Question: I've written this to a html page and the output is like this

'''
<!DOCTYPE html>
<html>
<head>
<meta charset="utf-8">
<meta http-equiv="X-UA-Compatible" content="IE=edge">
</head>
<body>
<div style="margin: 0 auto; width:100%; height:1200px;">
<object type="text/html" data="http://www.live24sports.com"
style="width:100%; height:100%; margin:1%;">
</object>
</div>
<div style="margin: 0 auto; width:100%; height:1200px;">
<object type="text/html" data="http://paste.hgcommunity.net"
style="width:100%; height:100%; margin:1%;">
</object>
</div>
</body>
</html>
'''
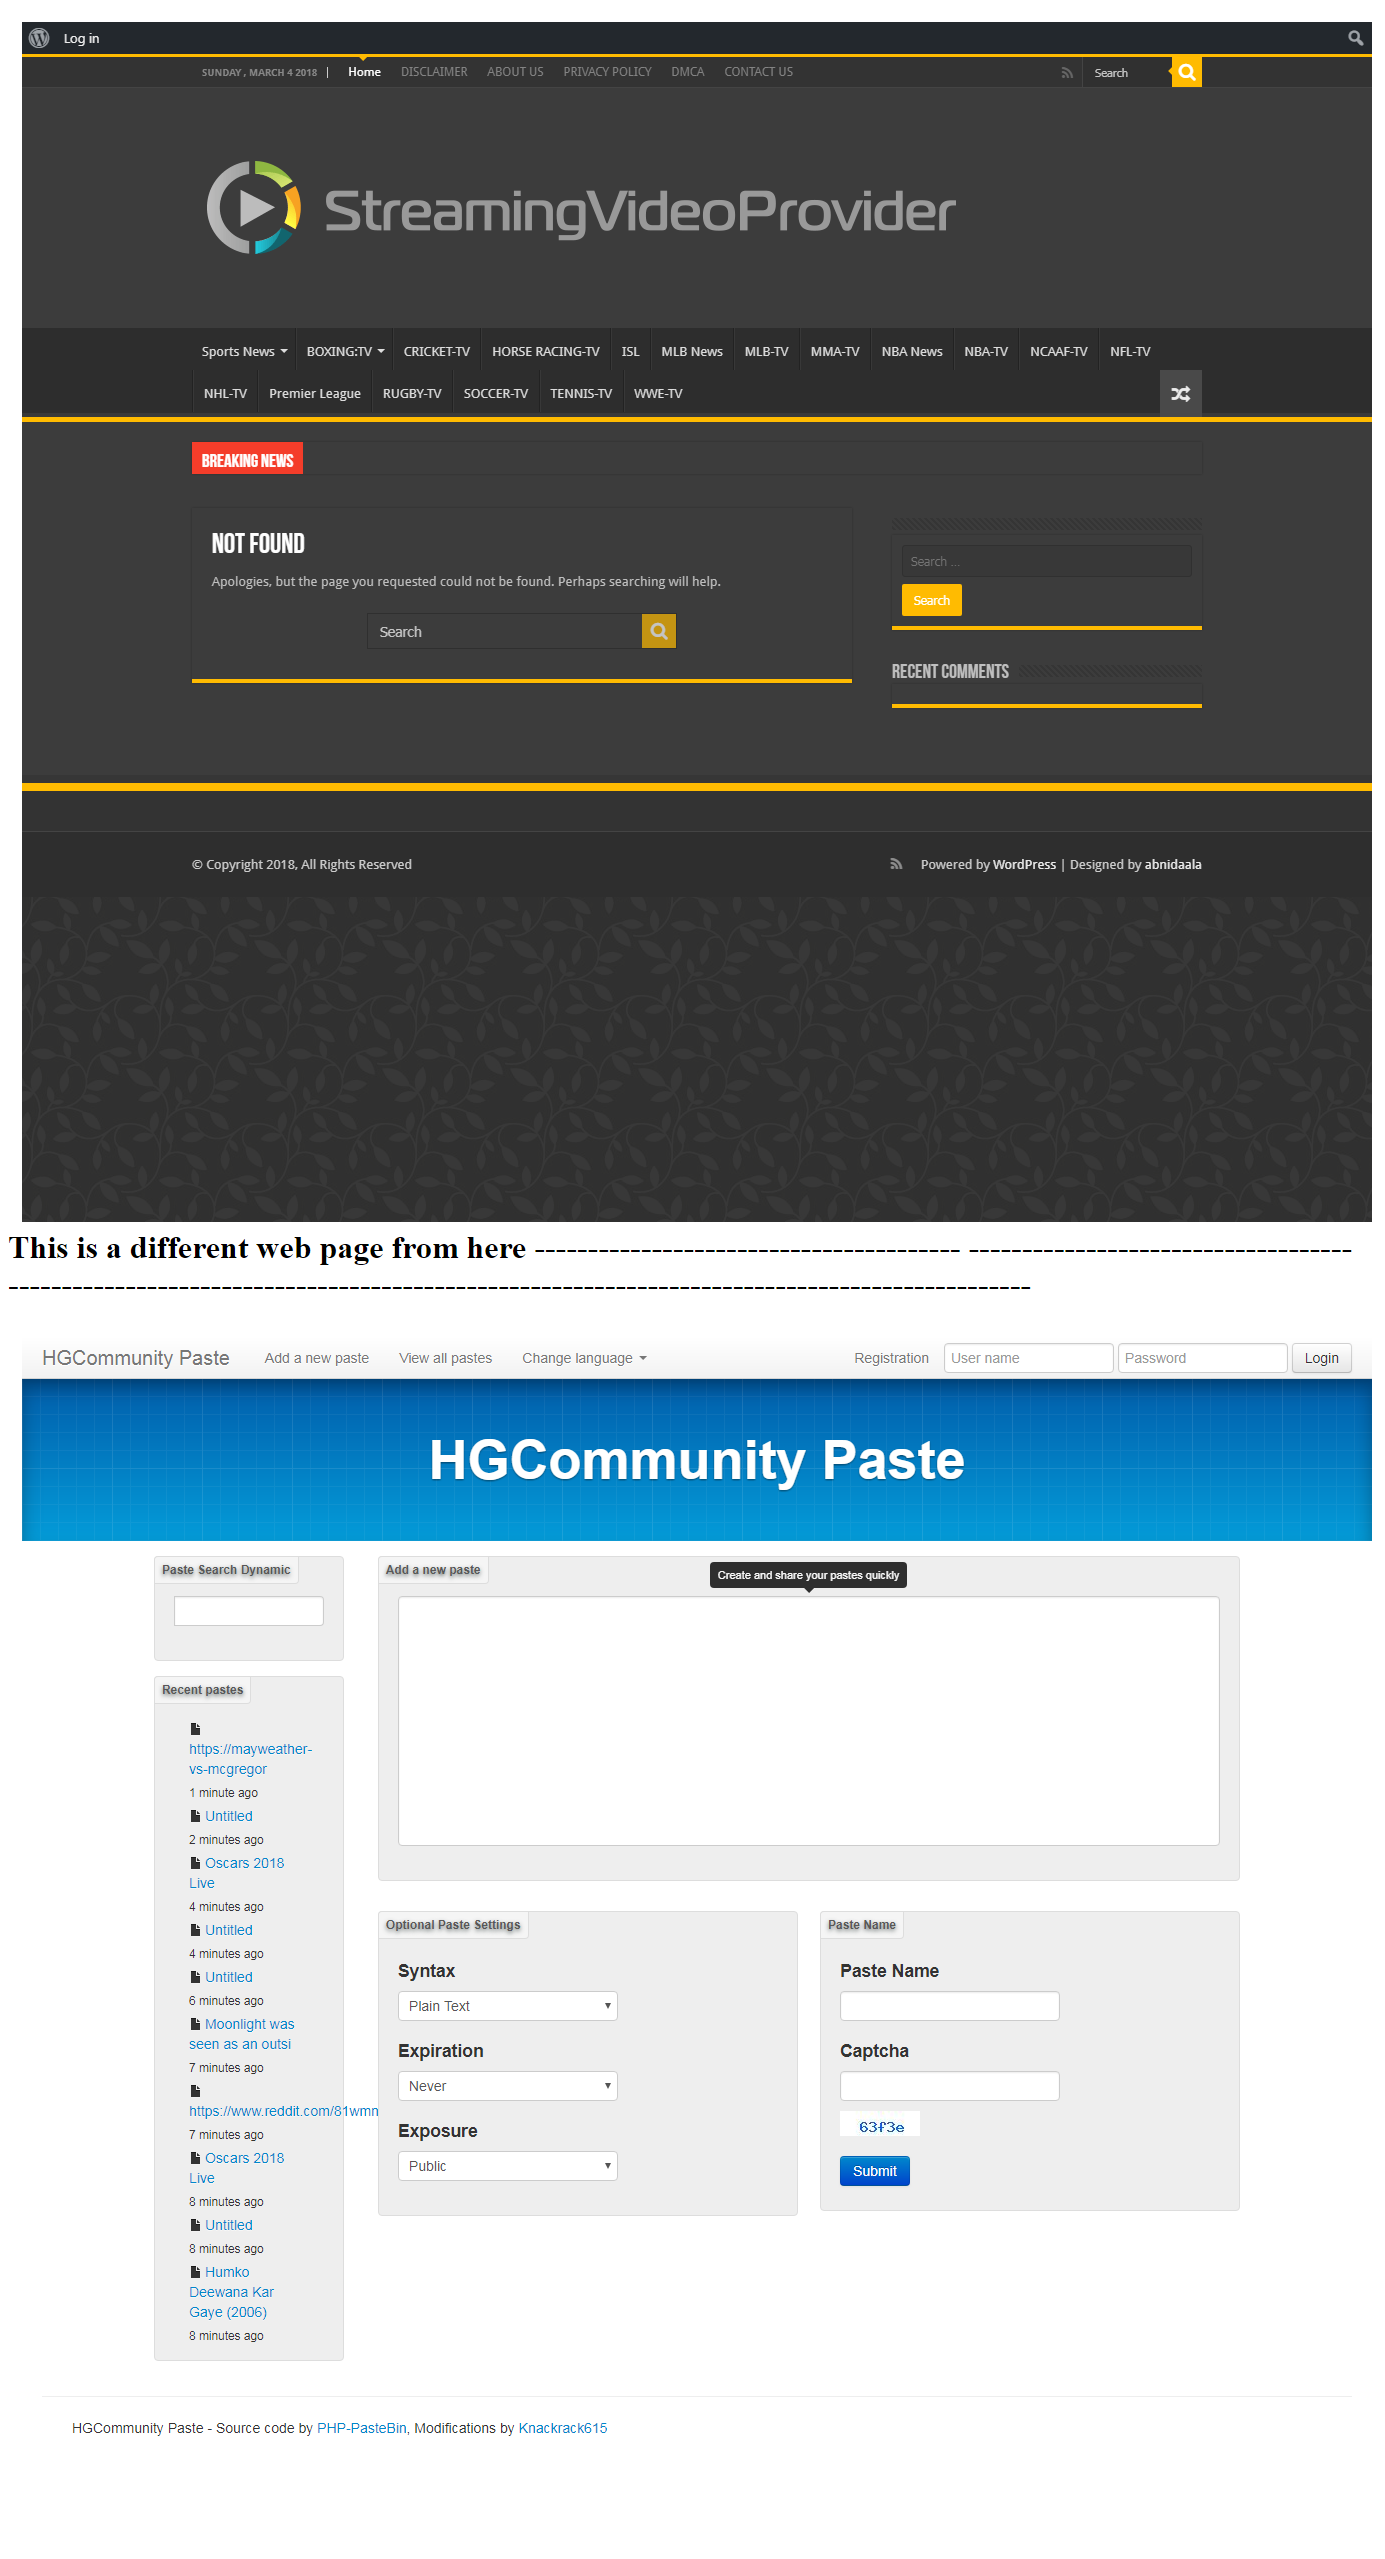
Answer: i think you want to get 'data' attribute. you can use the below method to get any attribute.
if you can use jquery
'''
$('object').attr('data');
'''
or with plain javascript
'''
document.querySelector('object').getAttribute("data");
'''
# edit
since you have multiple 'object's you can use
'''
document.querySelectorAll('object')
'''
to get a list of all objects and then use a loop to 'getAttribute('data');' on each item.